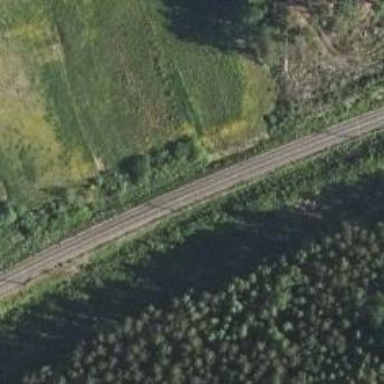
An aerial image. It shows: Railway track with continuous electrified contact line.